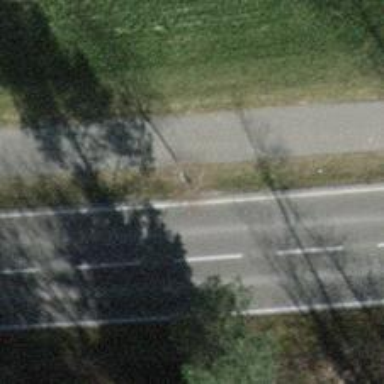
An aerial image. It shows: Avenue lined with trees.